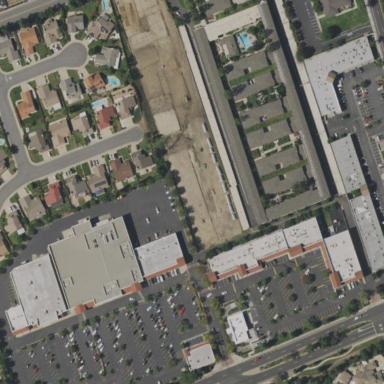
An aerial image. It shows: Retail area.